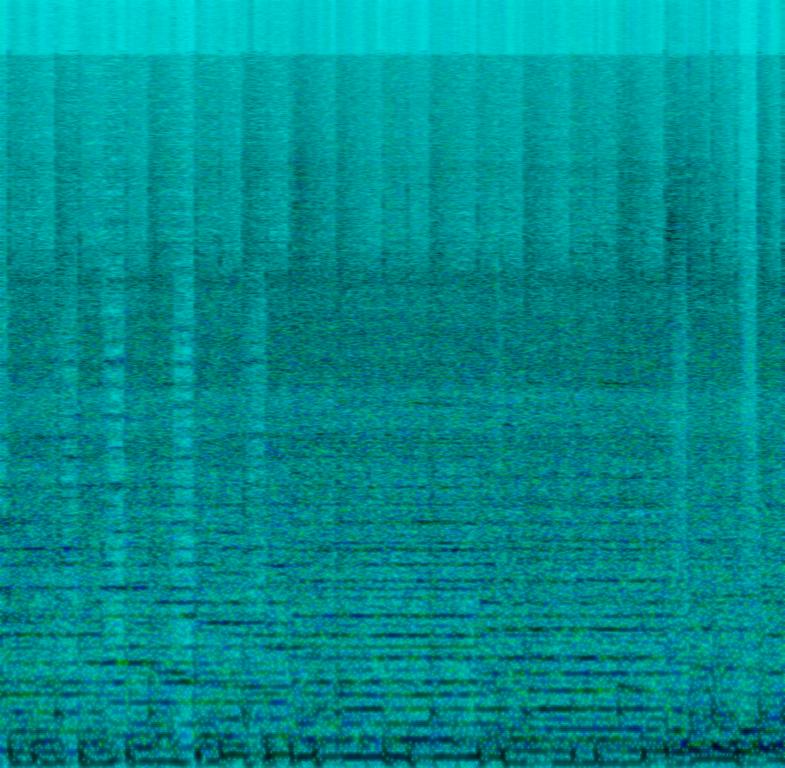
The Metal song features wide aggressive distorted electric guitars, punchy kick and snare hits, energetic crash cymbals, simple hi hats, groovy bass guitar, sustained synth pad melody and passionate female vocals singing over it. It sounds energetic, powerful, manic and aggressive - especially in the first part of the loop where there is a drum break.